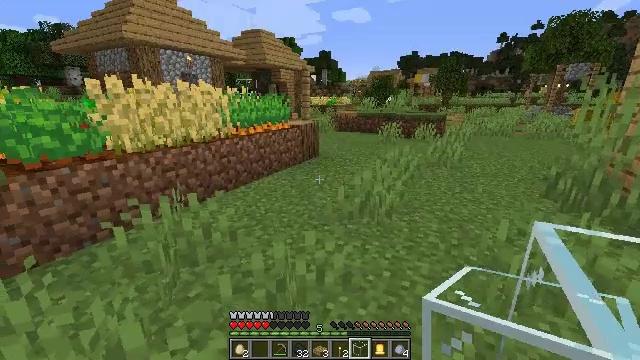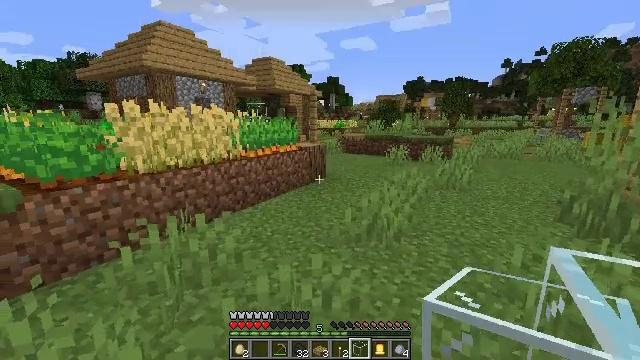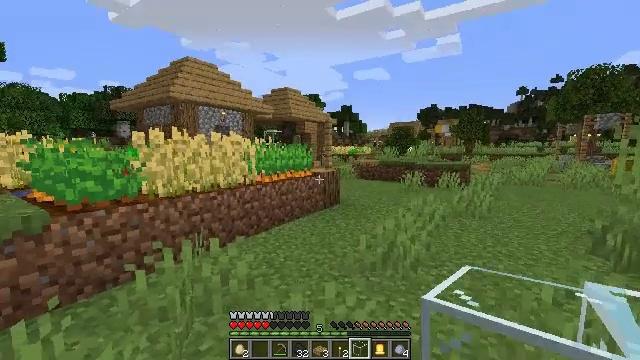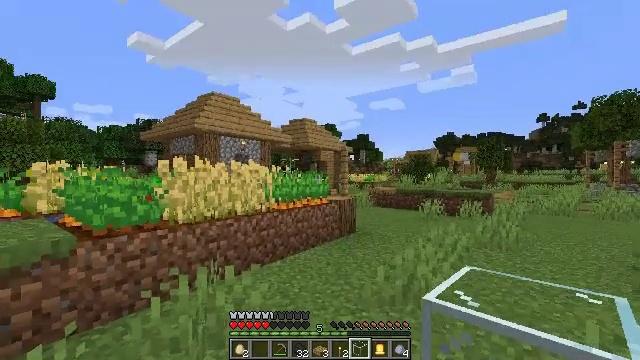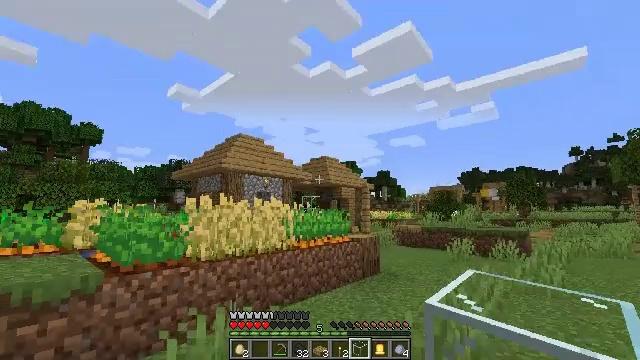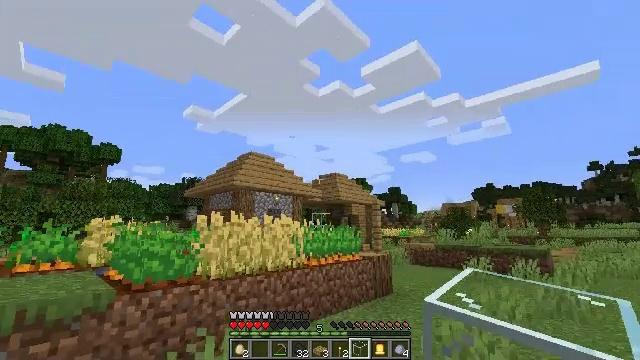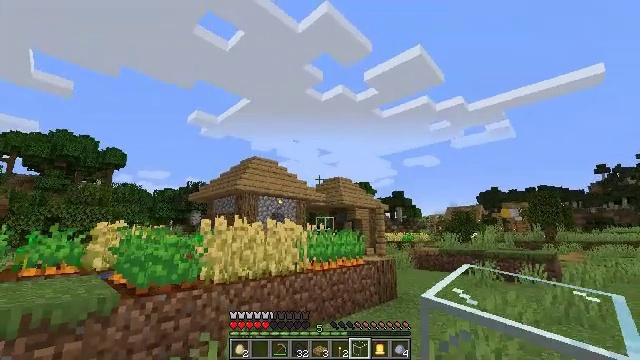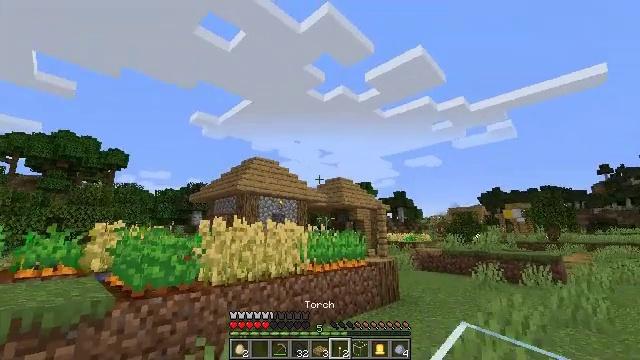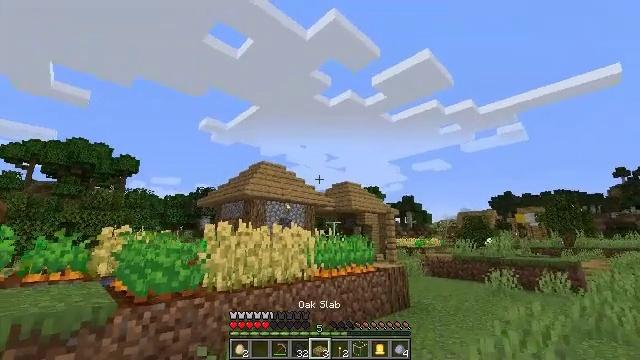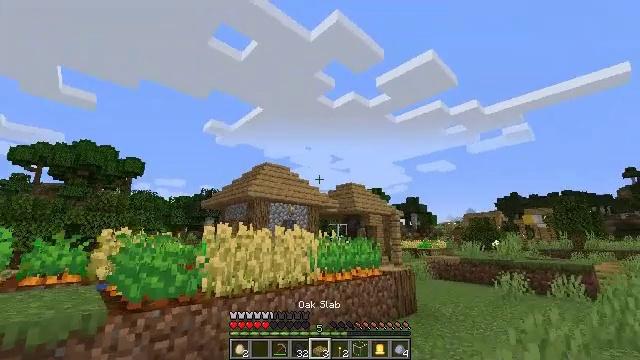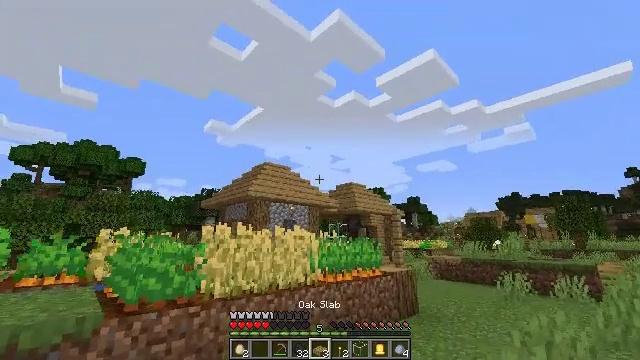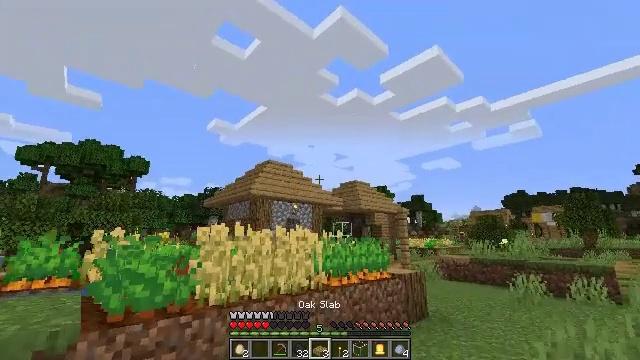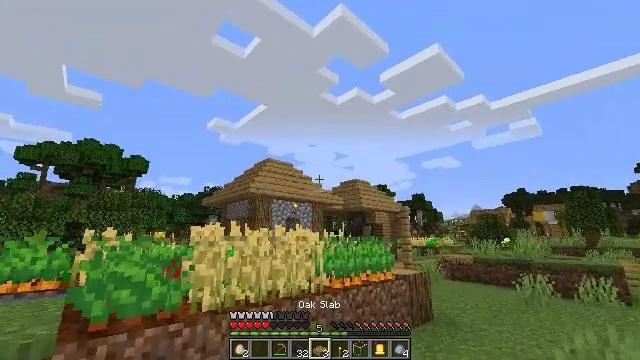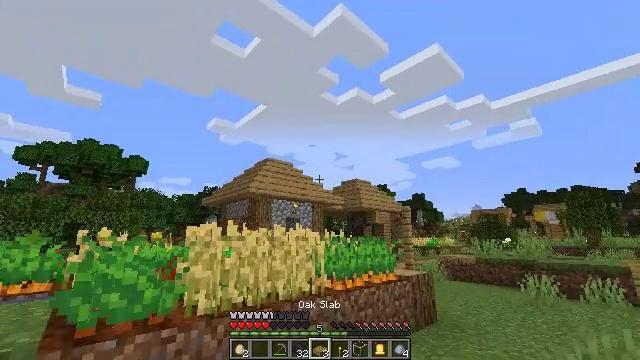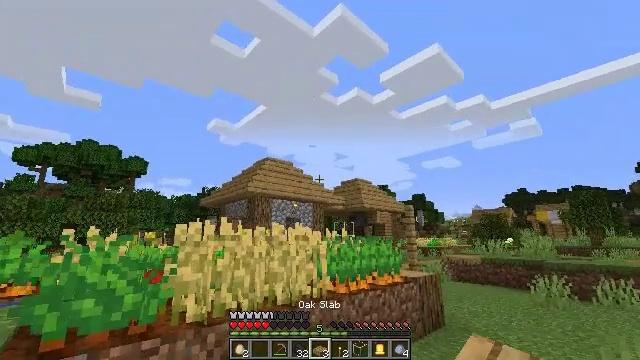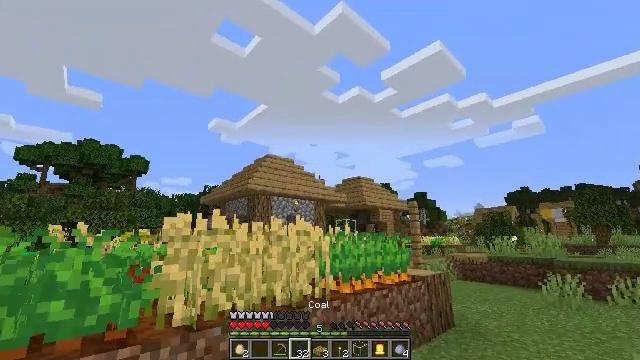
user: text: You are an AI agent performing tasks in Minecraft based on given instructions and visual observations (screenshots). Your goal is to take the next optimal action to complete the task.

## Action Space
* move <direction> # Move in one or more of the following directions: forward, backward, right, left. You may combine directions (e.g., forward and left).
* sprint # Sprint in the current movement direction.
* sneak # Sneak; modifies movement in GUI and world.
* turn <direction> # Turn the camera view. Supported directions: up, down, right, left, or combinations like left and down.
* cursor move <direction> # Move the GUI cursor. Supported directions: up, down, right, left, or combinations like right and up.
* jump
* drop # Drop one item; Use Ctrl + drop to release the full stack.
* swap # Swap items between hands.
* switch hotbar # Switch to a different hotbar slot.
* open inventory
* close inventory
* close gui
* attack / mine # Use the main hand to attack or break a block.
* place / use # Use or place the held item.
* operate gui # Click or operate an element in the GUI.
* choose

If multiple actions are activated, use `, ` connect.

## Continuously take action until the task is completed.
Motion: motion action
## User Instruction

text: Collect the oak door by breaking it.
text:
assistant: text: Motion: turn left and up
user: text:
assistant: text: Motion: turn left and up
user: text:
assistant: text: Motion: turn left and up
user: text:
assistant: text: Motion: turn left and up
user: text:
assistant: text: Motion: turn left and up
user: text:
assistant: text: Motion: no_op
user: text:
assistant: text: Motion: move forward
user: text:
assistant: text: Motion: move forward, turn left and up
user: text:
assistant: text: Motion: move forward
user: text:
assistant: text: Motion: move forward
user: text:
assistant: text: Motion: move forward
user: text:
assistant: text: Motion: move forward
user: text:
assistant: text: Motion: move forward
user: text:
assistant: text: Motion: move forward
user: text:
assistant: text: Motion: move forward
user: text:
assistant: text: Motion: move forward
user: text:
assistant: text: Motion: move forward
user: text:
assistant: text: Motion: move forward
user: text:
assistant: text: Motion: move forward
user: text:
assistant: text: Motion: move forward
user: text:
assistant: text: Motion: move forward, turn down
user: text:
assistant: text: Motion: move forward, turn down
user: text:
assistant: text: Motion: move forward, turn right and down
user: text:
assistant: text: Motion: move forward, turn right and down, jump
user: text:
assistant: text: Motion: move forward, turn right and down, jump
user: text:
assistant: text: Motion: move forward, turn down, jump
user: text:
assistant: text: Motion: move forward, turn down, jump
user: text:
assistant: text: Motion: move forward, jump
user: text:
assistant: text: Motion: move forward, jump
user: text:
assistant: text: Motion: move forward, jump